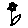
Label: flower